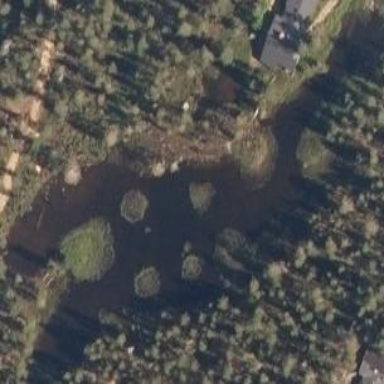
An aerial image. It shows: Peaceful pond surrounded by nature.